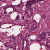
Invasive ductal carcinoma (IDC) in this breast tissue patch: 1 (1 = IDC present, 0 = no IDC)